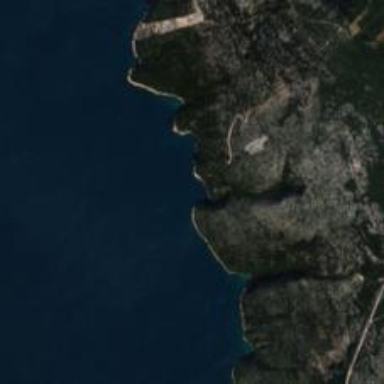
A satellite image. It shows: Beautiful bay with natural surroundings.